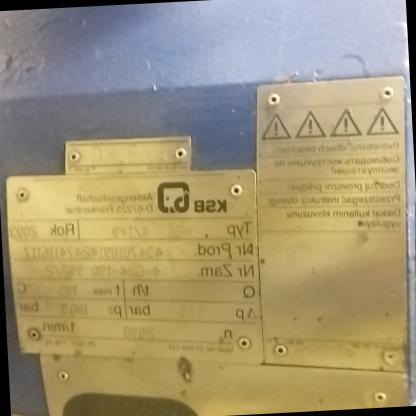
Klasa: tabliczka-znamionowa